Question: Good day! I have just started to learn WPF. There are standard features to build UI like below? In WinForms would have to create complicated custom control for this:

What the approach may be used in WPF?
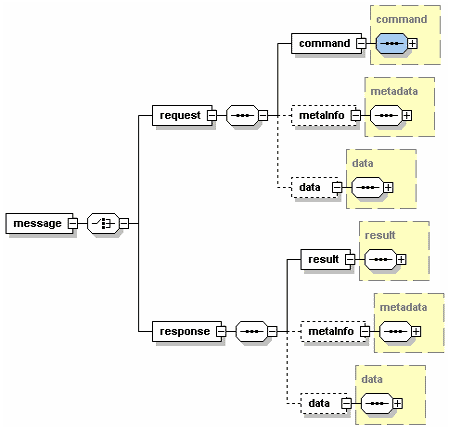
Answer: TreeView can be used for this approach. The item container styles should be customized as in the link below,
<URL>